Field crop: tomato
Growth stage: 1
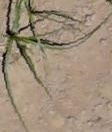
Species: cyperus